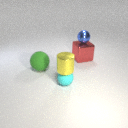
large red metal cube below small blue metal sphere